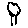
Label: tree